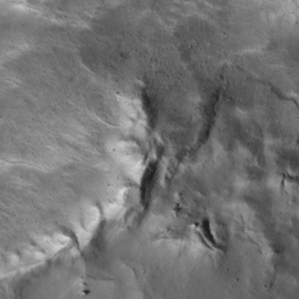
Label: non_frost